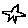
Label: star